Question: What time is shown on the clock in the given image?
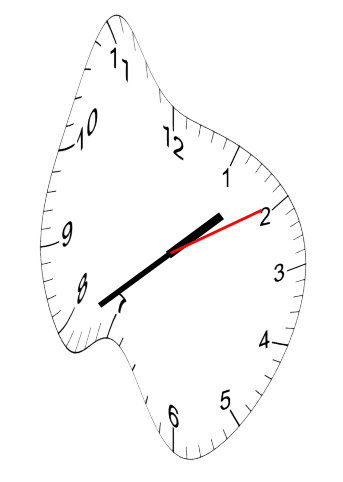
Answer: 01:39:10